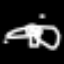
Label: mushroom